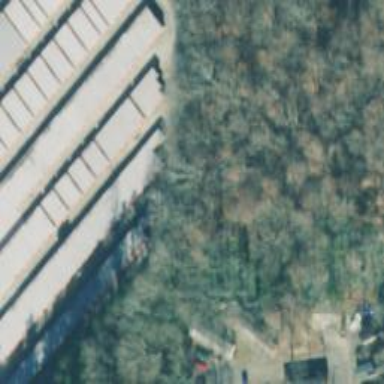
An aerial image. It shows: Warehouse.